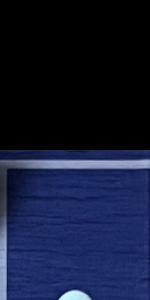
Label: Empty